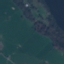
Land use / land cover class: Pasture